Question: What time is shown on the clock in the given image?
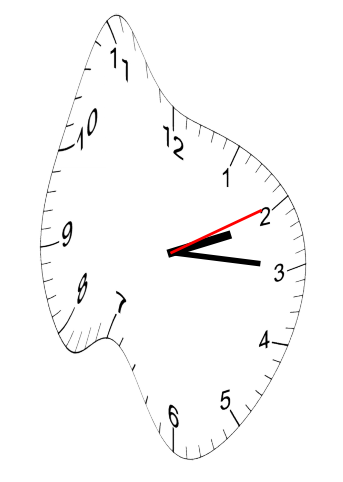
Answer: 02:15:10